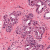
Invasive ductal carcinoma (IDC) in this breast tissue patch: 0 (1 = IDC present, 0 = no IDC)